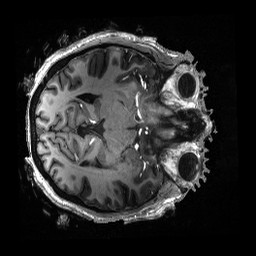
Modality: T1w
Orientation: axial
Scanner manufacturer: siemens
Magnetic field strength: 7 T
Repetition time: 3.82 s
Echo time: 0.00172 s